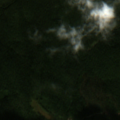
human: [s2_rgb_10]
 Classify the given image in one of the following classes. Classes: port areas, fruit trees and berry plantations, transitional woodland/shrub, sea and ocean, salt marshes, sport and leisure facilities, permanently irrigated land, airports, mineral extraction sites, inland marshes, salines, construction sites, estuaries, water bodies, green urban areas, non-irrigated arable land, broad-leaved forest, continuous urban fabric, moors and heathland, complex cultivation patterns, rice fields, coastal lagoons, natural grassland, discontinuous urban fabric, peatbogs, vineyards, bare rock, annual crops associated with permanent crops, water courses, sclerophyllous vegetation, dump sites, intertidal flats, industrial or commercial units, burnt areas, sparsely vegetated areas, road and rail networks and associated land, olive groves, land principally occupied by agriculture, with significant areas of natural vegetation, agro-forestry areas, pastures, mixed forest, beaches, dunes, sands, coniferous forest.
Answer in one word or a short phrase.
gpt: coniferous forest